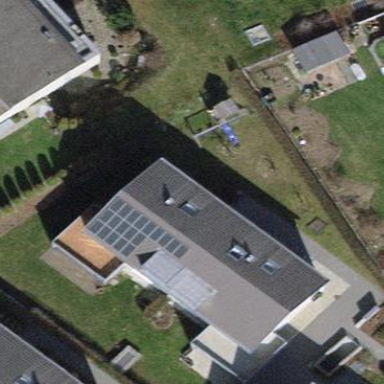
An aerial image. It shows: House with gabled roof oriented across. The roof is gray in color.